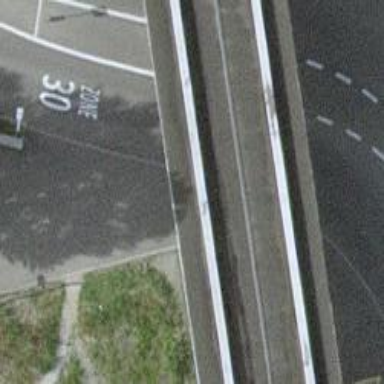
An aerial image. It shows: Kerb barrier.